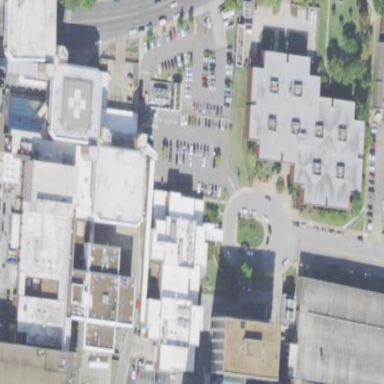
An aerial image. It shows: Healthcare facility identified as hospital.